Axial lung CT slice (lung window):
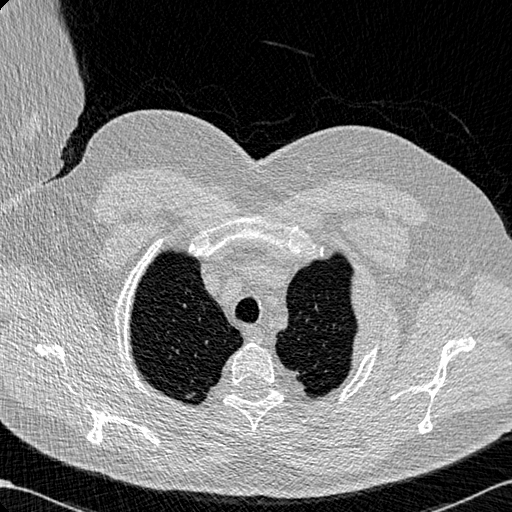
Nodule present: yes
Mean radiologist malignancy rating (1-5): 3